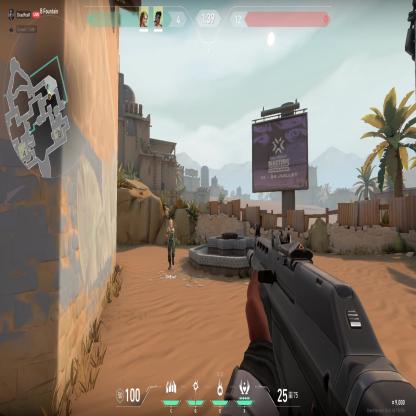
Label: teammate